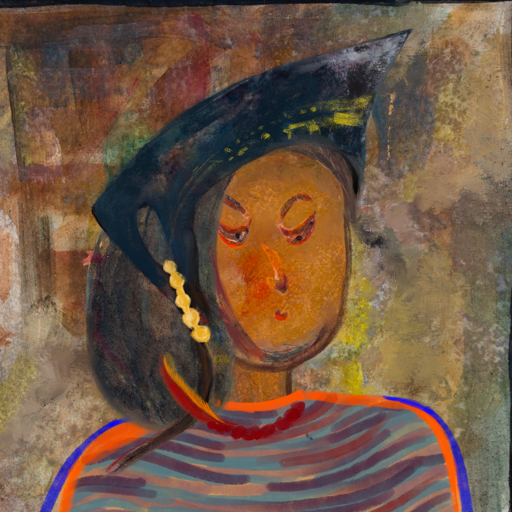
Background: Mosgoul, Head And Neck Side: Pipe, Face Side: Hypocrite, Bust: Experience, Hair Side: Gypsy_Mother, Head Accessory: Irani, Second Necklace: Blank, Necklace: Pipe, Baby: Blank